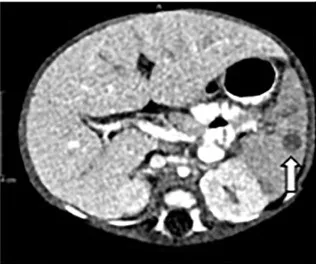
Computed Tomography of chest, abdomen, and pelvis of patients 1, 2, and 4. (A) Patient 1: splenic nodule indicated by arrow.
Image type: radiology (ct)